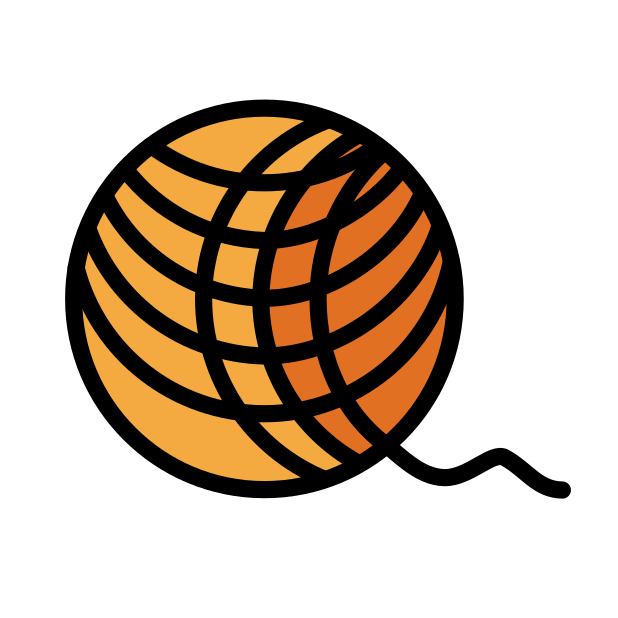
Emoji: 🧶
Name: ball of yarn
Unicode: 0x1f9f6